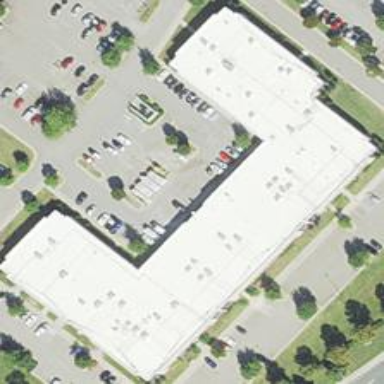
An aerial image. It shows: Commercial building.